Interaction volume radius: 5 \u00c5
Interaction volume height: 10 \u00c5
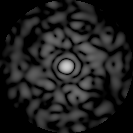
Disorder parameter: 0.8416